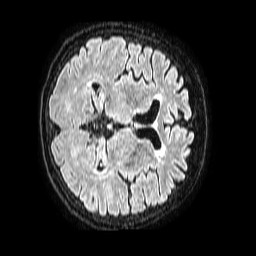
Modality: FLAIR
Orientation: axial
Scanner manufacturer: philips
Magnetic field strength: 1.5 T
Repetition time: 4.8 s
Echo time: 0.3 s